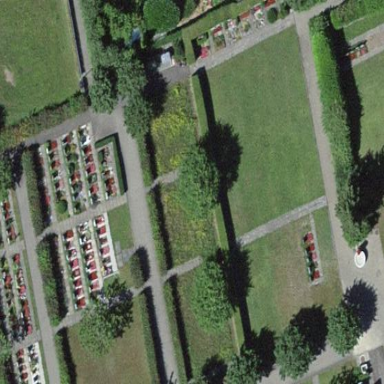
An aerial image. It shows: Cemetery.